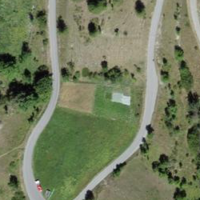
EUNIS habitat code: 52
Species observed at this site:
Emberiza citrinella